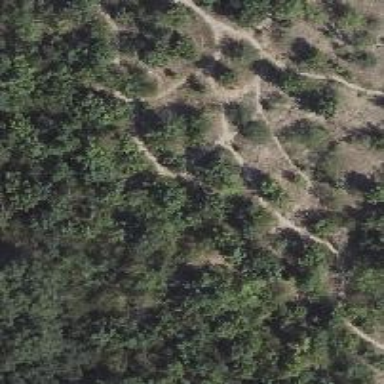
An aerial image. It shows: Dirt path.